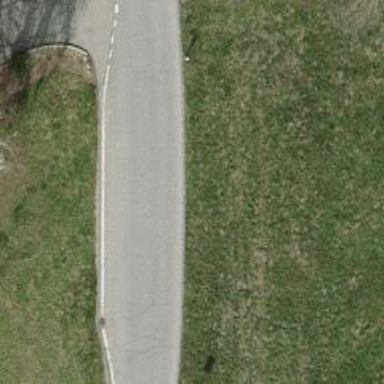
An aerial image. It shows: Passing place on the road.